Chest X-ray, PA view. Patient: 28 years old, sex F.
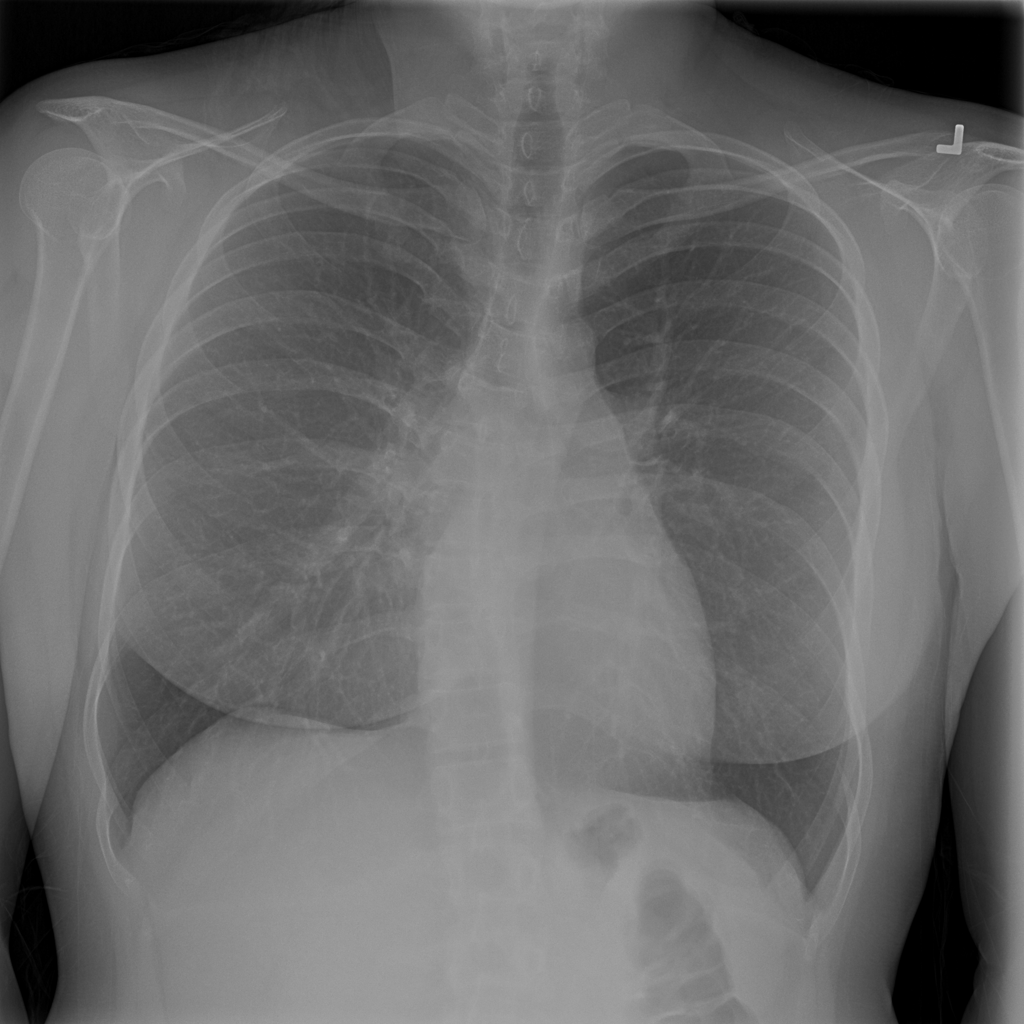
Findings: No Finding